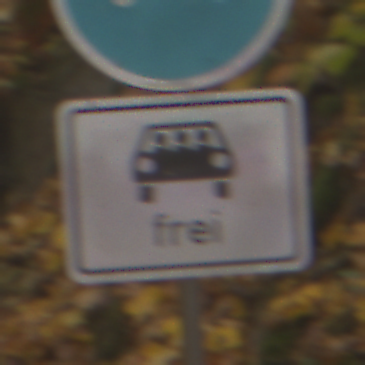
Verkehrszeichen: MehrfachbesetzePersonenkraftwagenFrei
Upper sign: Busssonderstreifen
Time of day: MorningAfternoon
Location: Outdoor (Nature)
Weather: Overcast
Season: Autumn
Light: Natural